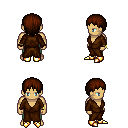
a pixel art fantasy rpg character, male body template, human, tanned skin, brown robe, teal pants, brown plain hairstyle, bracelets, gold boots, four views (front, back, left, right), 2x2 character sprite sheet, small pixel art, hard edges, no anti-aliasing